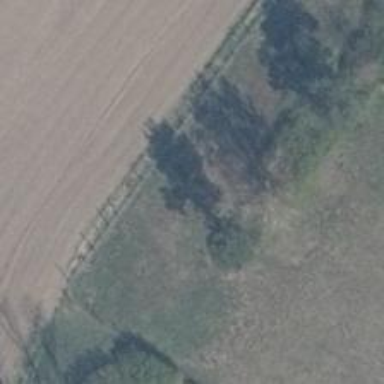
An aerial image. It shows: Row of trees in natural setting.